Interaction volume radius: 5 \u00c5
Interaction volume height: 20 \u00c5
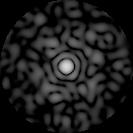
Disorder parameter: 0.873